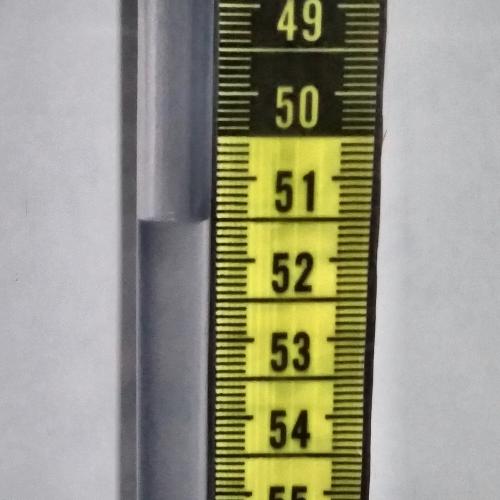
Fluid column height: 51.5 cm